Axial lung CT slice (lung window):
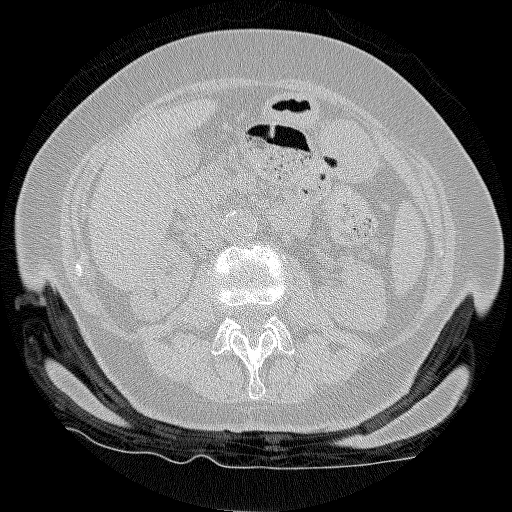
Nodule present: no